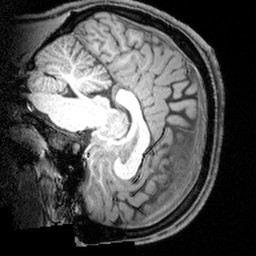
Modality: T1w
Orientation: sagittal
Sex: male
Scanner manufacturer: siemens
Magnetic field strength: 3 T
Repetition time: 1.9 s
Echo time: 0.00397 s